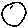
Label: moon